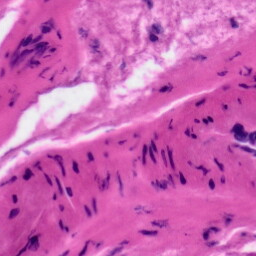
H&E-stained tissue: Tonsil